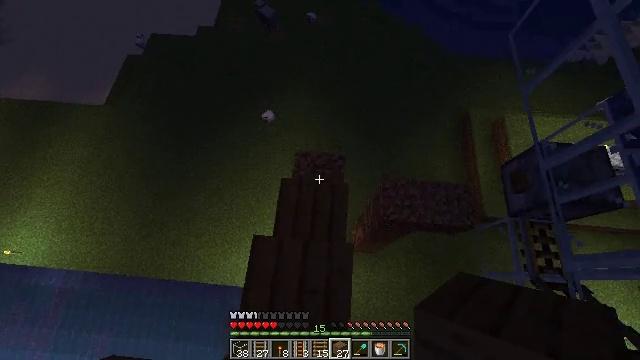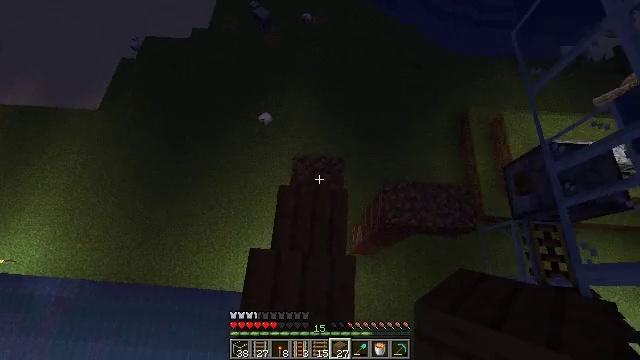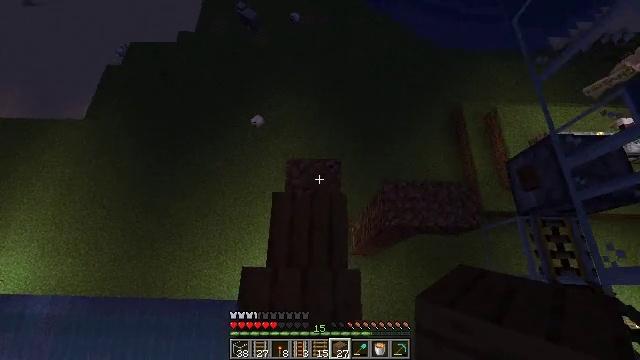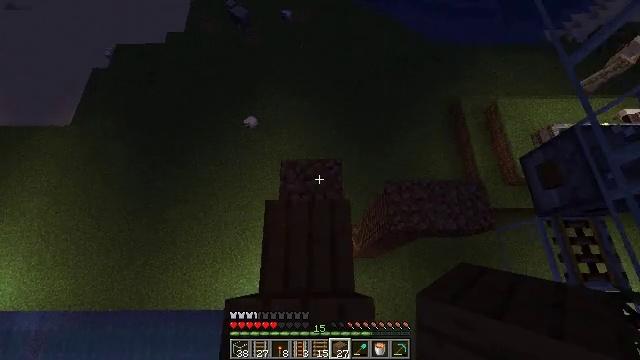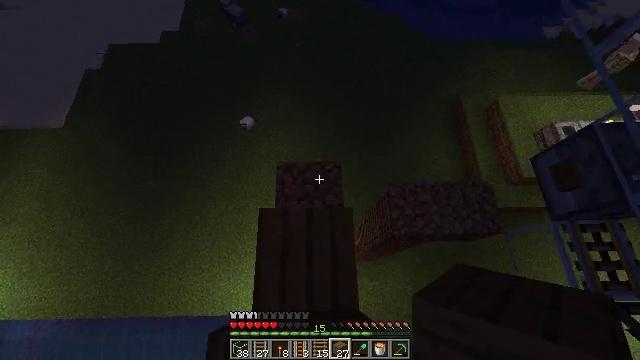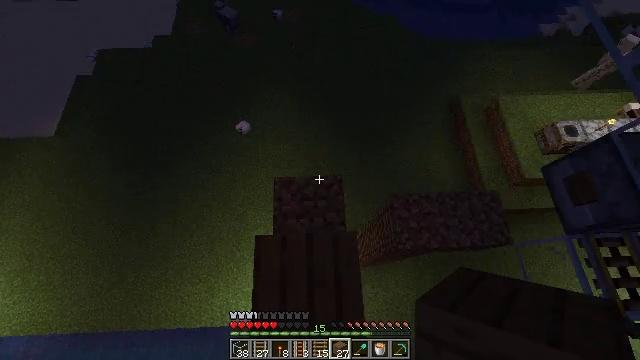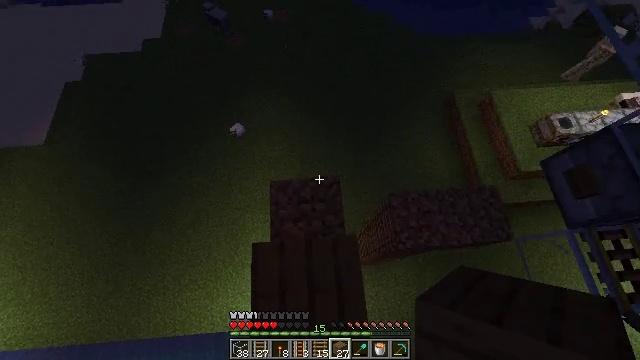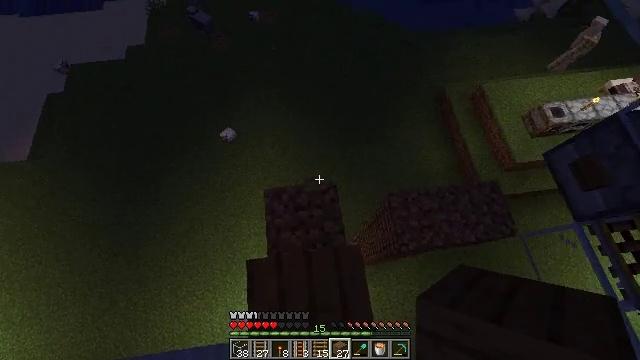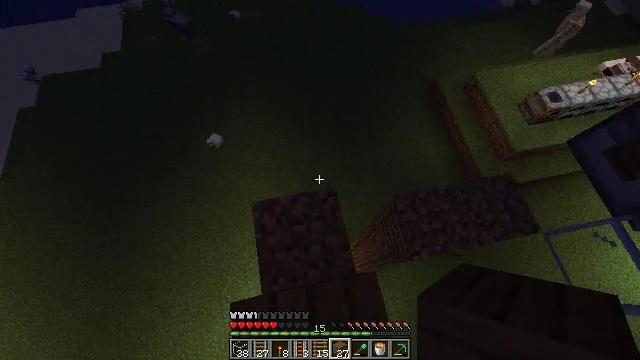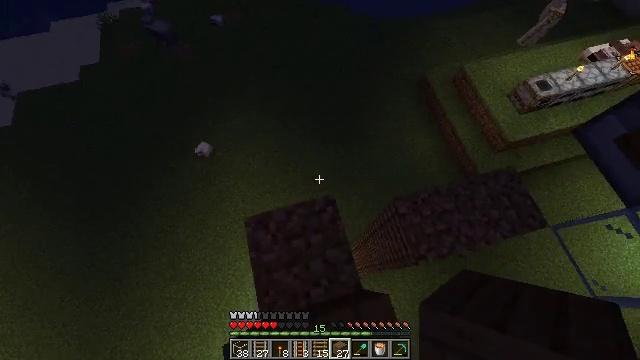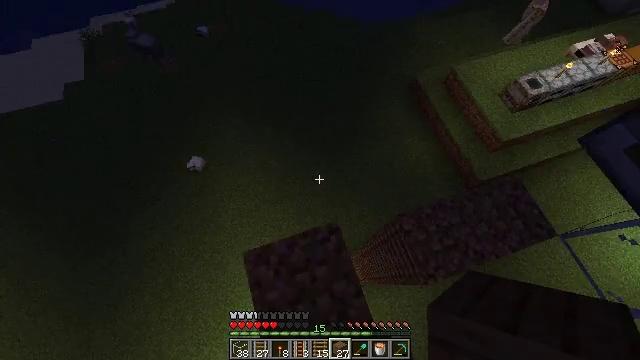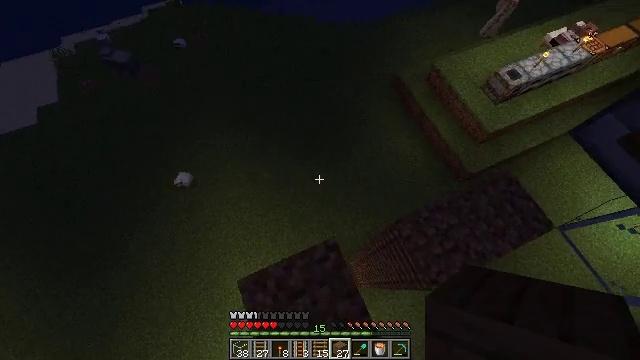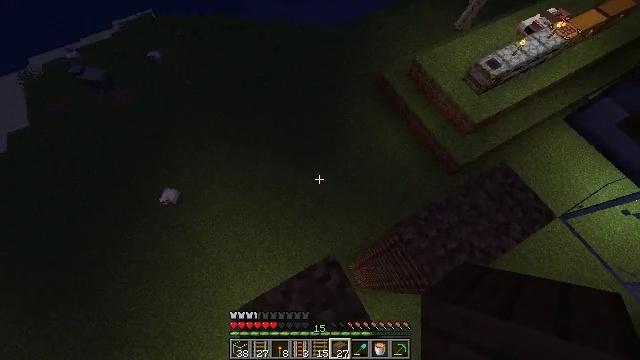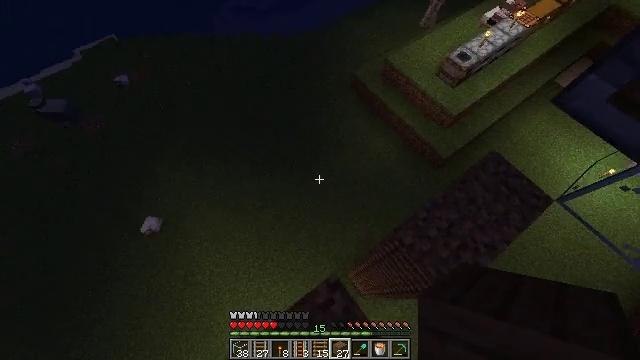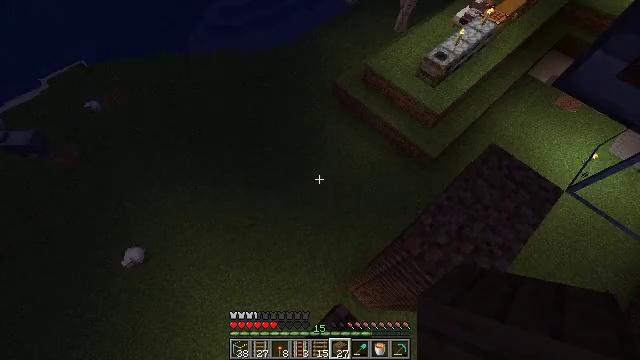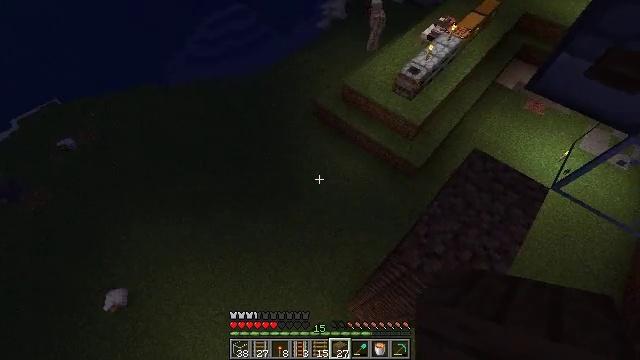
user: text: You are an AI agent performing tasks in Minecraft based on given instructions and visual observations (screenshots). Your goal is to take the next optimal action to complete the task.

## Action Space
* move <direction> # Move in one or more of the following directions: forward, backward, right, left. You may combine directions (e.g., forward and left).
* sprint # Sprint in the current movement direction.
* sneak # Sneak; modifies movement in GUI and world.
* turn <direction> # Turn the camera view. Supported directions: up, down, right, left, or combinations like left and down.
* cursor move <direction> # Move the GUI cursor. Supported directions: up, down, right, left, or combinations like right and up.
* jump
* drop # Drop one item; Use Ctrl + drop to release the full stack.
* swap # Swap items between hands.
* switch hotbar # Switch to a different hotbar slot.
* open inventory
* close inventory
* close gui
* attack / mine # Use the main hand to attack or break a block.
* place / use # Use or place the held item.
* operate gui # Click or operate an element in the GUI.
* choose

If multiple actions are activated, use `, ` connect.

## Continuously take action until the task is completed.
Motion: motion action
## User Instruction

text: Create a brown bed in the crafting grid.
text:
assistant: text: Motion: move forward, turn right
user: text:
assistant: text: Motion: move forward, turn right
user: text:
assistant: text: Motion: move forward, turn right
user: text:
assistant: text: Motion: move forward
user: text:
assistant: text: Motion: move forward, turn right
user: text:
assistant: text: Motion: move forward, turn right
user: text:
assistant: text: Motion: move forward, turn right
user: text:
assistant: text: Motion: move forward, turn right
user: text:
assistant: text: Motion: move forward, turn right
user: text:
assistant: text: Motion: move forward, turn right
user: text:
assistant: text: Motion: move forward, turn right
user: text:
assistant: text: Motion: move forward, turn right
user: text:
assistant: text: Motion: move forward, turn right and up
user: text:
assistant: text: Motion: move forward, turn right and up
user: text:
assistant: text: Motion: move forward, turn right and up
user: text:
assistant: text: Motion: move forward, turn right and up
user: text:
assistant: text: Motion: move forward, turn right and up
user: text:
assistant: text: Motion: move forward, turn right and up
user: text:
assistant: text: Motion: move forward, turn right and up
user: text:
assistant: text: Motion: move forward, turn up
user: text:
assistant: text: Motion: move forward, turn up
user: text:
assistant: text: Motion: move forward, turn up
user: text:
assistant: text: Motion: move forward, turn up
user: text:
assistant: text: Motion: move forward
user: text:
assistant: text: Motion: move forward
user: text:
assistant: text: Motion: move forward
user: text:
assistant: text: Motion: move forward, turn up
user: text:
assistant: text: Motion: move forward
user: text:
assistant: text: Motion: move forward, turn up
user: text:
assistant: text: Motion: move forward, sprint, turn up